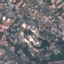
Land use / land cover: Residential